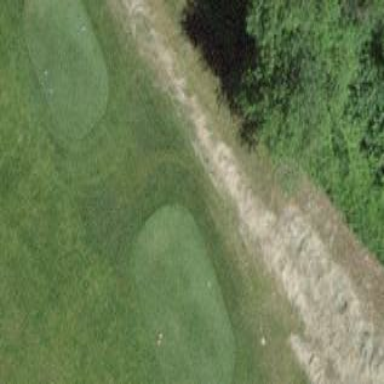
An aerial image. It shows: Golf tee.